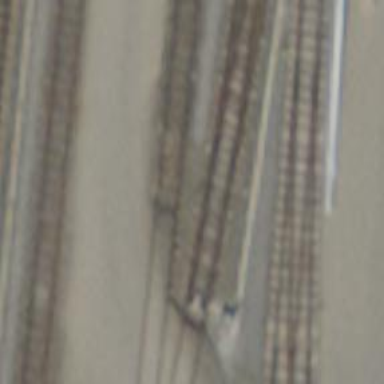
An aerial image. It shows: Railway switch.